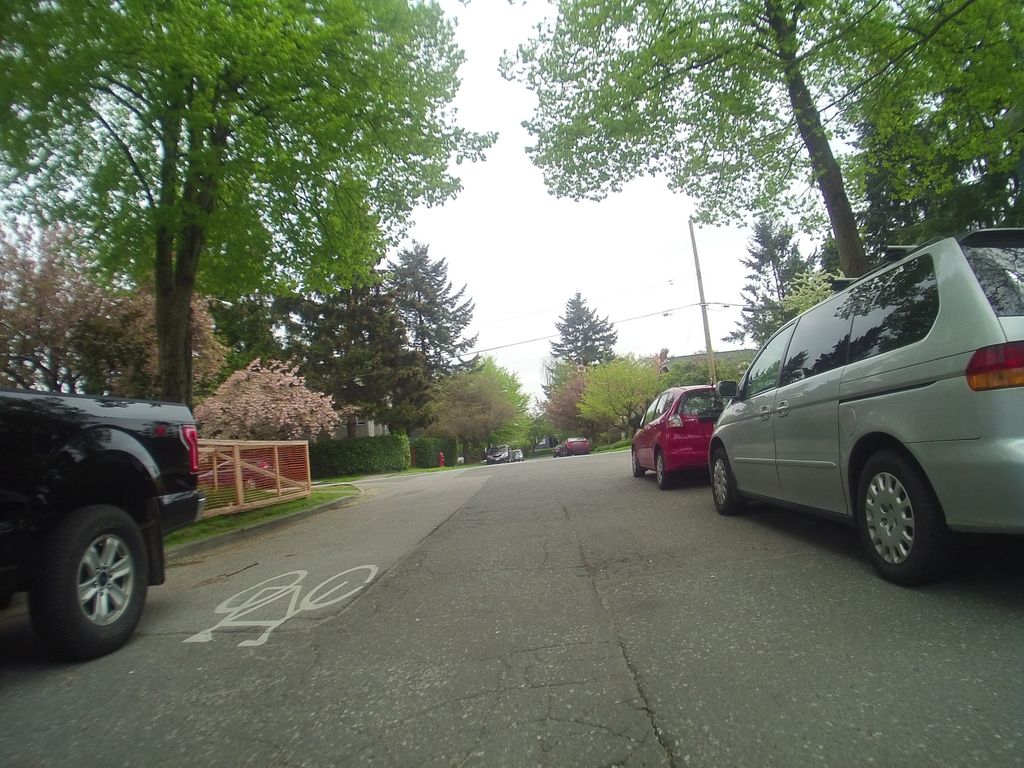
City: vancouver